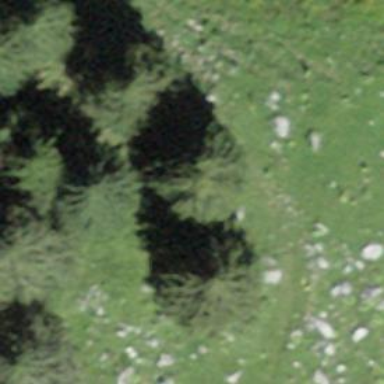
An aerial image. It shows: Needle-leaved tree in nature.